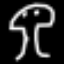
Label: mushroom